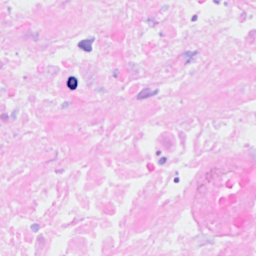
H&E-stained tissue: Breast